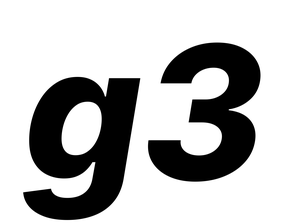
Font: Inter-Italic_ExtraBold_Italic